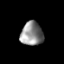
Tissue: lung
Cell type: Epithelial cells
Senescence score: 0.09326
Nuclear area (px): 523
Mean DAPI intensity: 138.904